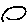
Label: circle